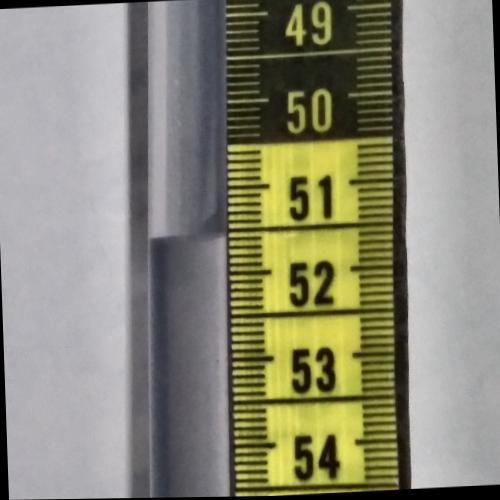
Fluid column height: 51.6 cm